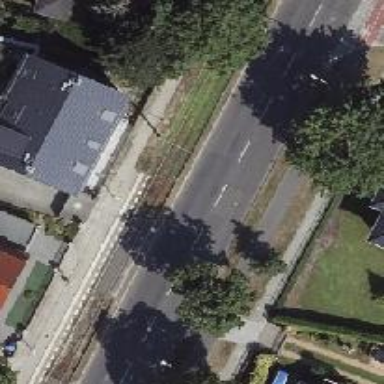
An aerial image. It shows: Tram level crossing on the railway.